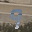
Label: 9